Interaction volume radius: 10 \u00c5
Interaction volume height: 20 \u00c5
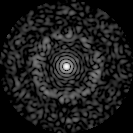
Disorder parameter: 0.8458